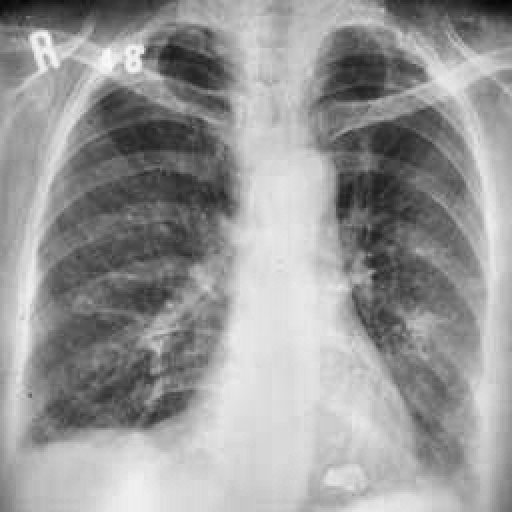
Finding: TUBERCULOSIS